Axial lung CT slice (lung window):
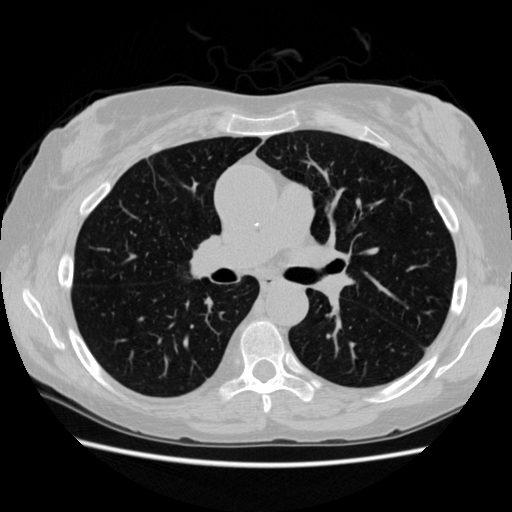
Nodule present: no